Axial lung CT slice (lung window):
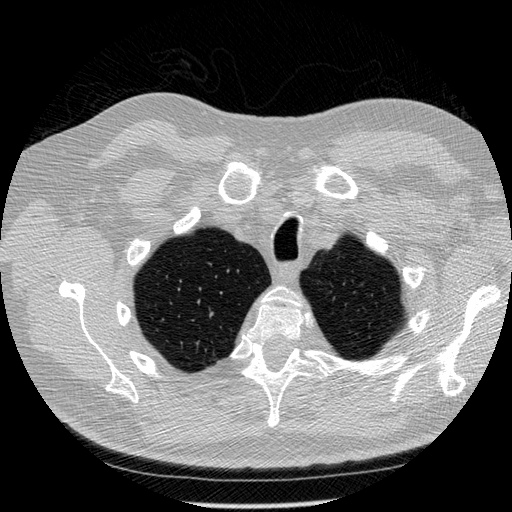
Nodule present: no